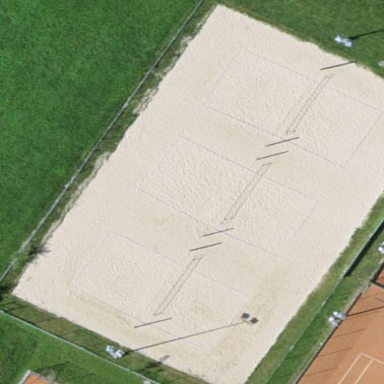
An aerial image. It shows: Volleyball court on leisure land pitch.